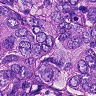
Metastatic tissue present: yes